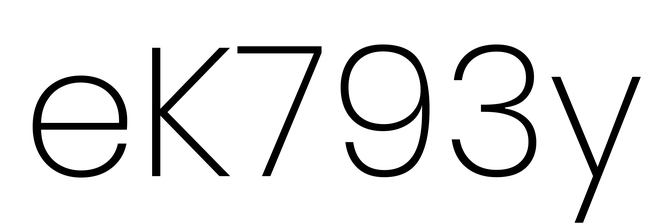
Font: Poppins-ExtraLight